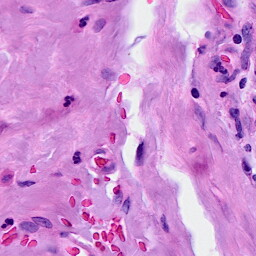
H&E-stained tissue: Breast